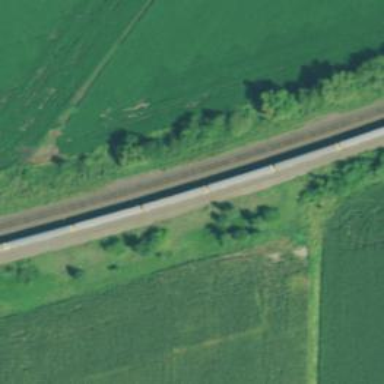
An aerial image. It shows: Railway track.